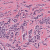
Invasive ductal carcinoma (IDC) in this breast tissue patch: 1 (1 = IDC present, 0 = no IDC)